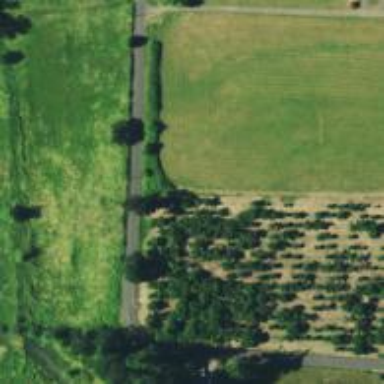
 characterized by broadleaved deciduous trees."